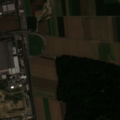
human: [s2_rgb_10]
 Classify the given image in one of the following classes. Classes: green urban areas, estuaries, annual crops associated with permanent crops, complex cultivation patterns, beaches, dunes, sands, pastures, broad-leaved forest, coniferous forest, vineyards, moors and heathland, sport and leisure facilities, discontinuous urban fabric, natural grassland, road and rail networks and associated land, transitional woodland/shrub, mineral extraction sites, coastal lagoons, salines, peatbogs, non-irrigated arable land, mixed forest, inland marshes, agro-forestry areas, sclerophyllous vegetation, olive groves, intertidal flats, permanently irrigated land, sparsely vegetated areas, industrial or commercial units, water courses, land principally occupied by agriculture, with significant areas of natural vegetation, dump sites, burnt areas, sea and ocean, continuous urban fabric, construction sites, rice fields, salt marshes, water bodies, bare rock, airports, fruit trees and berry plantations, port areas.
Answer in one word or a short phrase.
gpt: industrial or commercial units, non-irrigated arable land, mixed forest